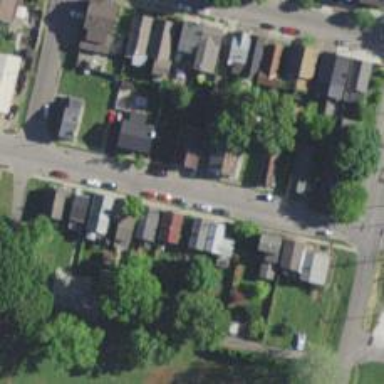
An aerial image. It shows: Alley classified as service road.